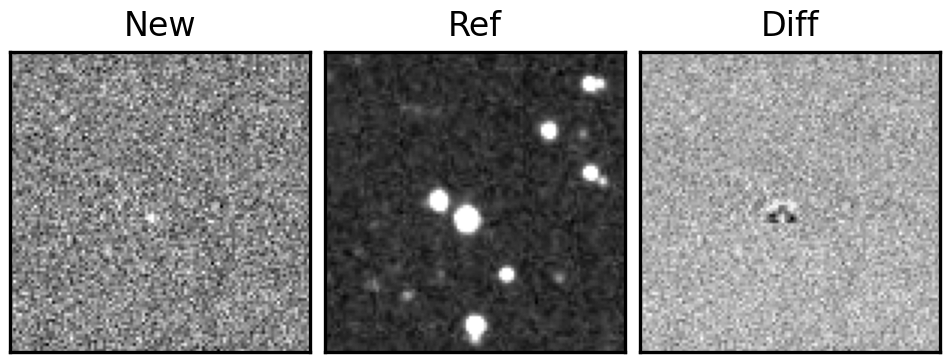
Label: bogus